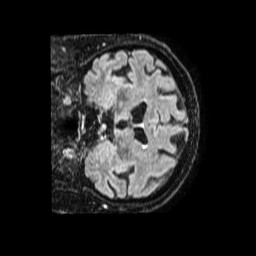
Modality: FLAIR
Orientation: coronal
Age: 84
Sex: male
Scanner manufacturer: philips
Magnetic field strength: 1.5 T
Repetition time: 4.8 s
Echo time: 0.3364 s